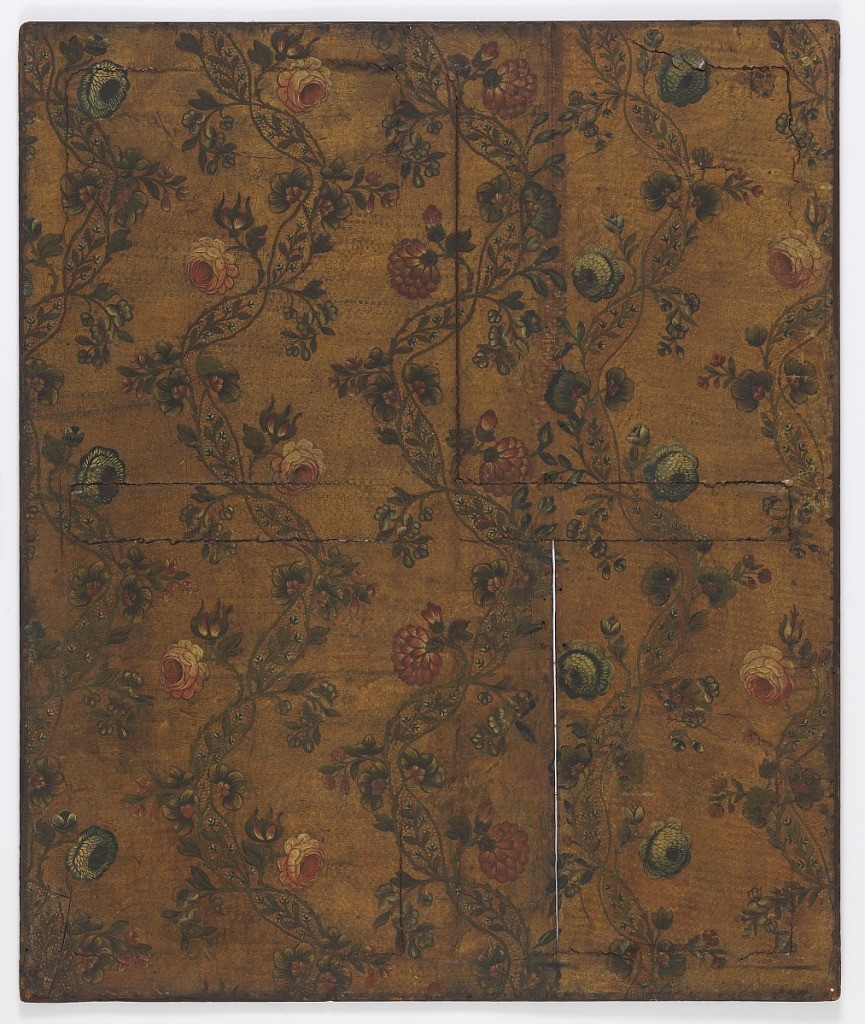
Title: Sidewall
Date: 1750
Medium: leather, silvered, painted and varnished
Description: Vining floral design on textured ground.